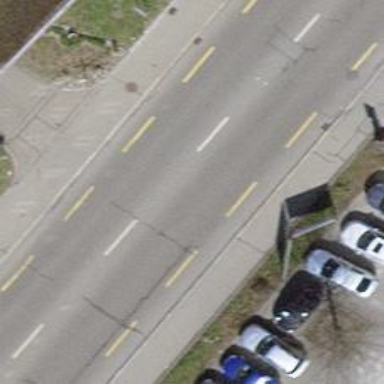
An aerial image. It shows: Primary highway with asphalt surface and designated lane for cyclists.